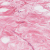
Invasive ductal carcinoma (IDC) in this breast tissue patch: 0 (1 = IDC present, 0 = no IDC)